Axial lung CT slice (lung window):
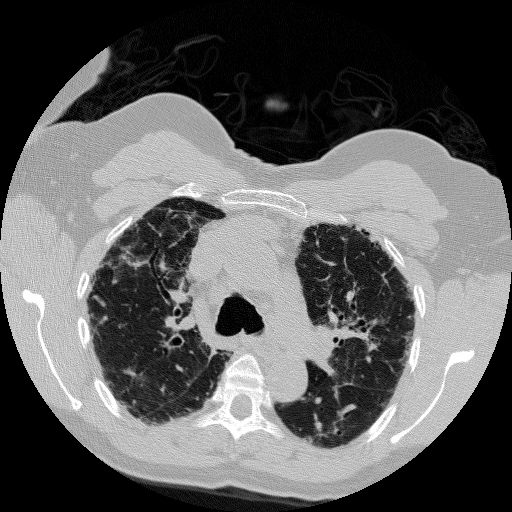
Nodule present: no